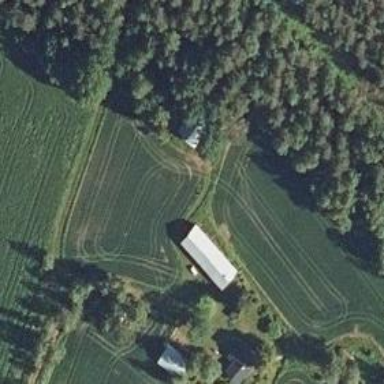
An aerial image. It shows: Farmyard area.